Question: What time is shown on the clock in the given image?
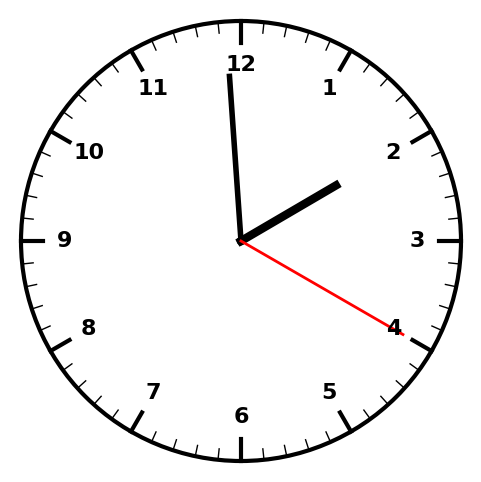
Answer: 01:59:20